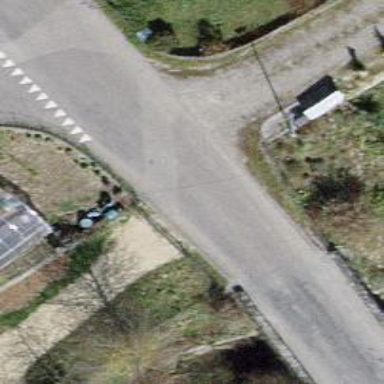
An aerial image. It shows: Tertiary road with bridge.